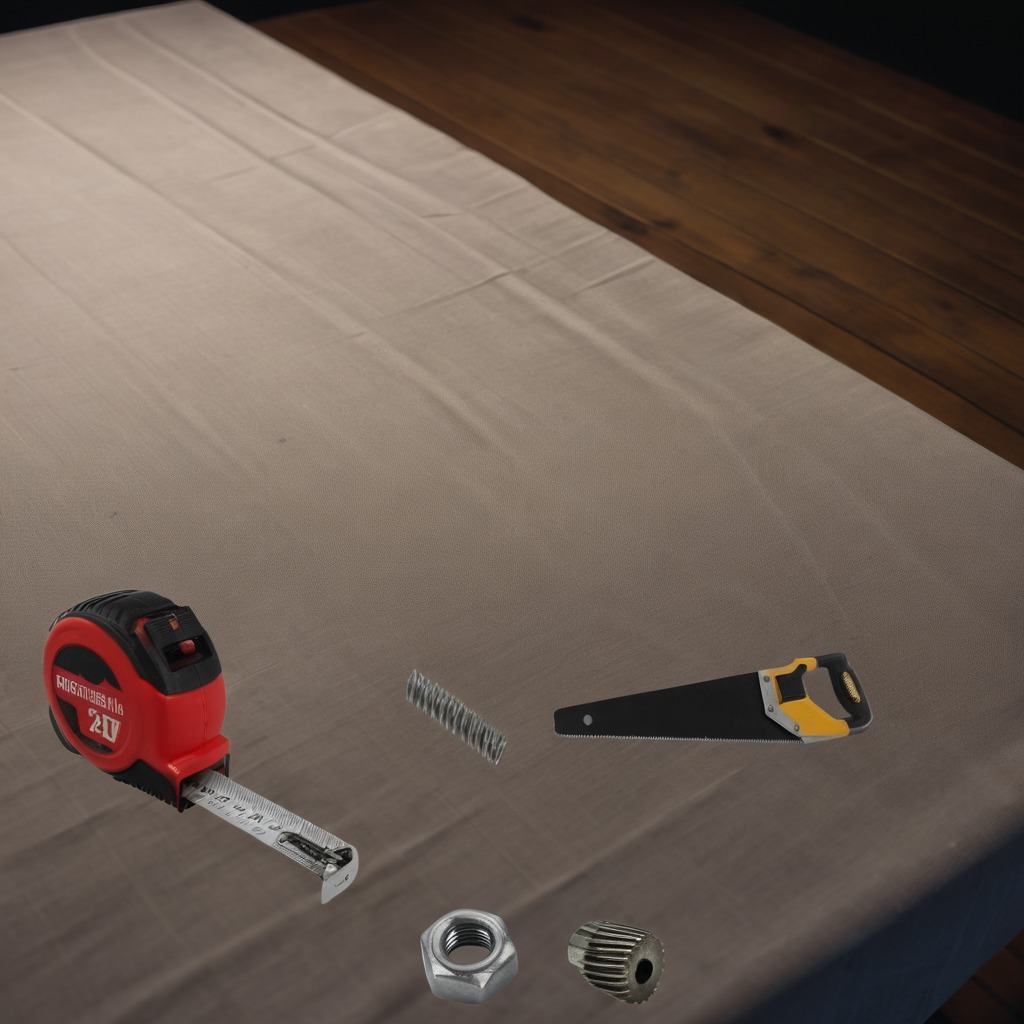
A steel gear with teeth, a measuring tape, a coiled metal spring, a handheld metal saw, and a metal nut are lying on a clean wooden table inside a workshop at night dim ambient light soft shadows worn but beneath the cloth.